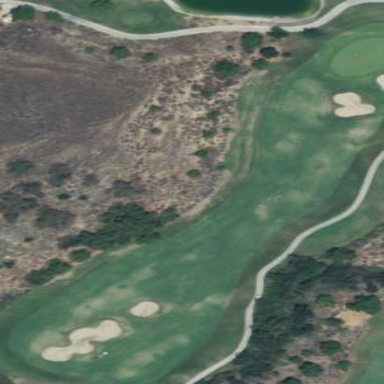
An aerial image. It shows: Area of rough grass used for golf.